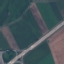
Land use / land cover class: Highway